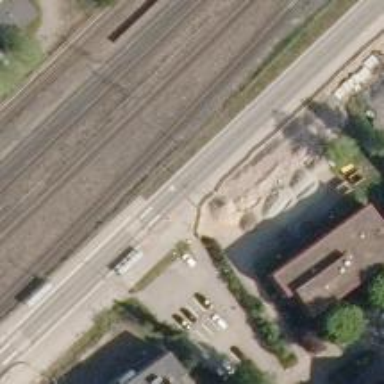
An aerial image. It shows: Tram crossing on the railway.